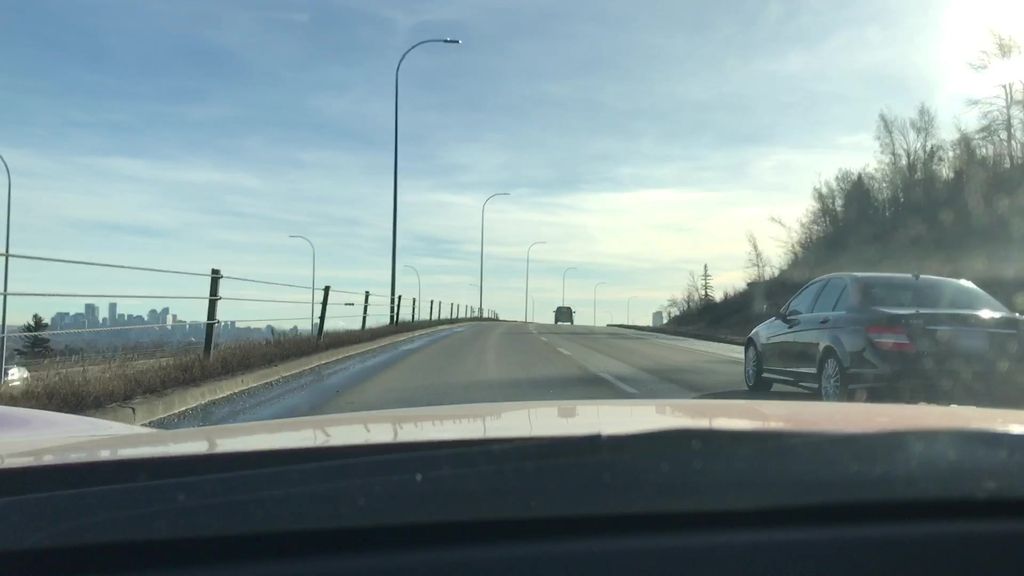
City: calgary